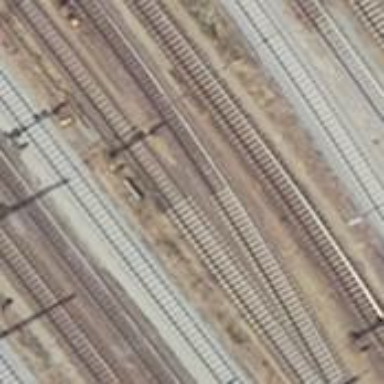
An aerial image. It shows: Railway signal.